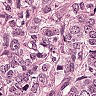
Metastatic tissue present: yes